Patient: sex M, age 57
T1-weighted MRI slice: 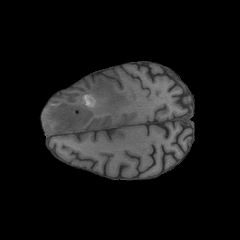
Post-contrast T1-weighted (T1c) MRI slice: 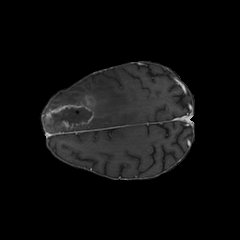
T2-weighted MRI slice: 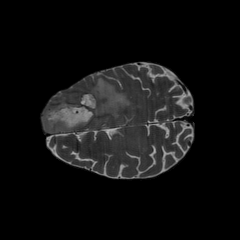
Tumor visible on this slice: yes
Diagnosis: Glioblastoma, IDH-wildtype
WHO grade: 4